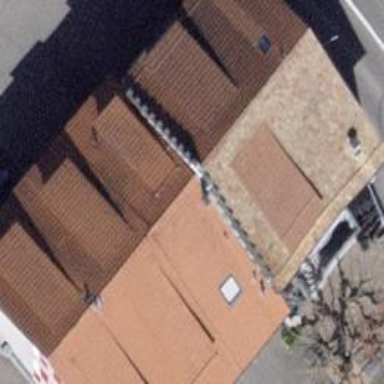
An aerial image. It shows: Restaurant.